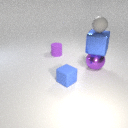
large purple metal sphere to the right of small purple rubber cylinder